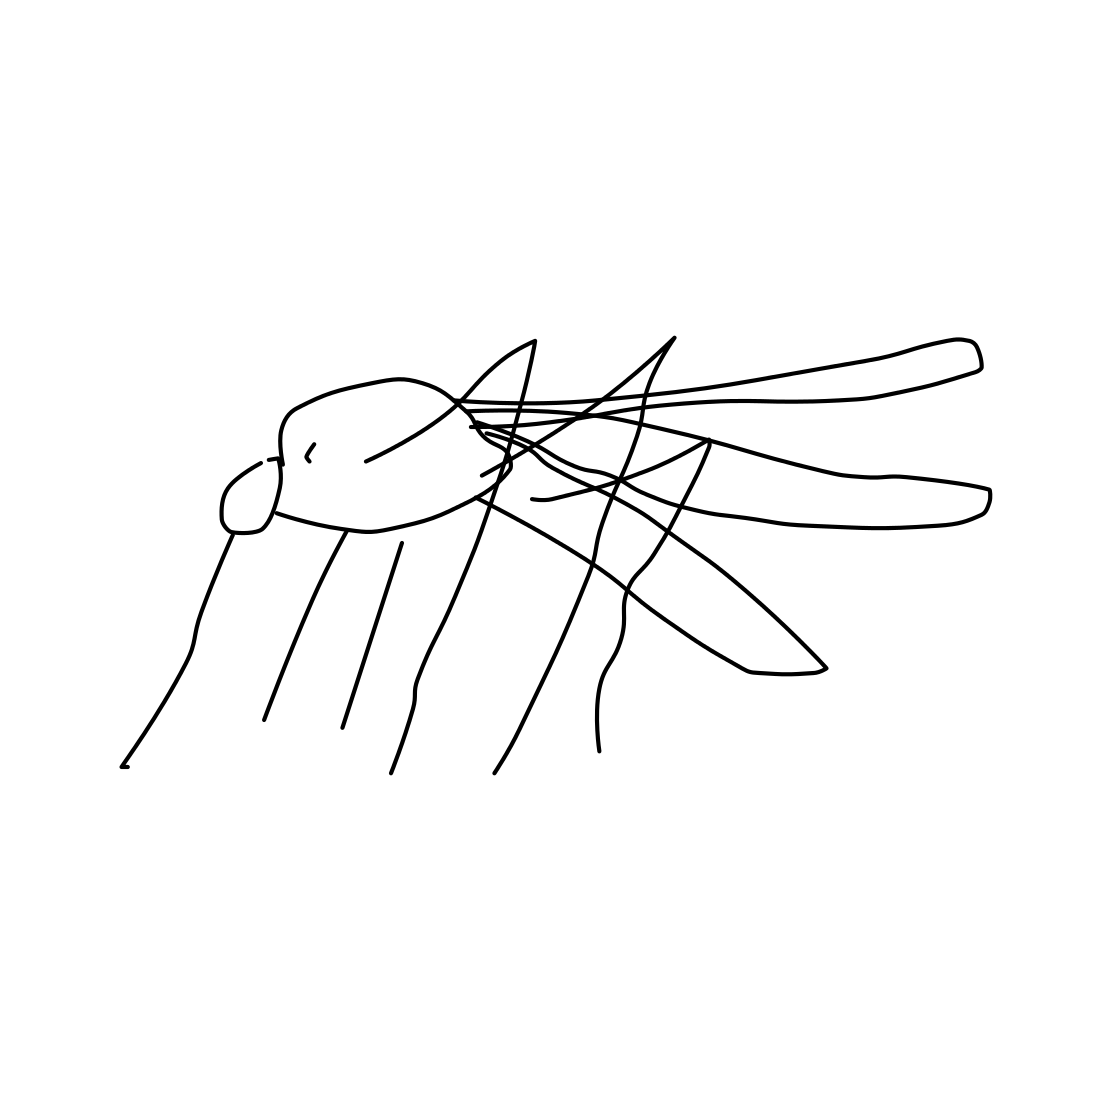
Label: mosquito